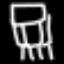
Label: chair